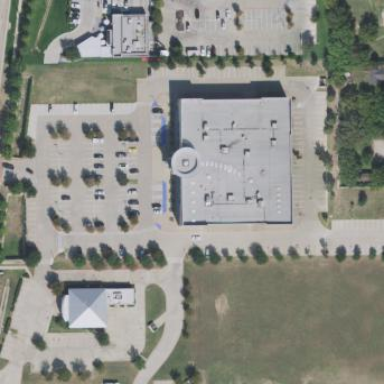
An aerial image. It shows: Fitness center building.